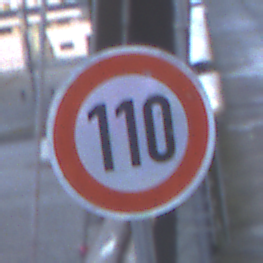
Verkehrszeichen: Geschwindigkeit110
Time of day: SunriseSunset
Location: Outdoor (Urban)
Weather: Clear
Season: NotSpecified
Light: Natural